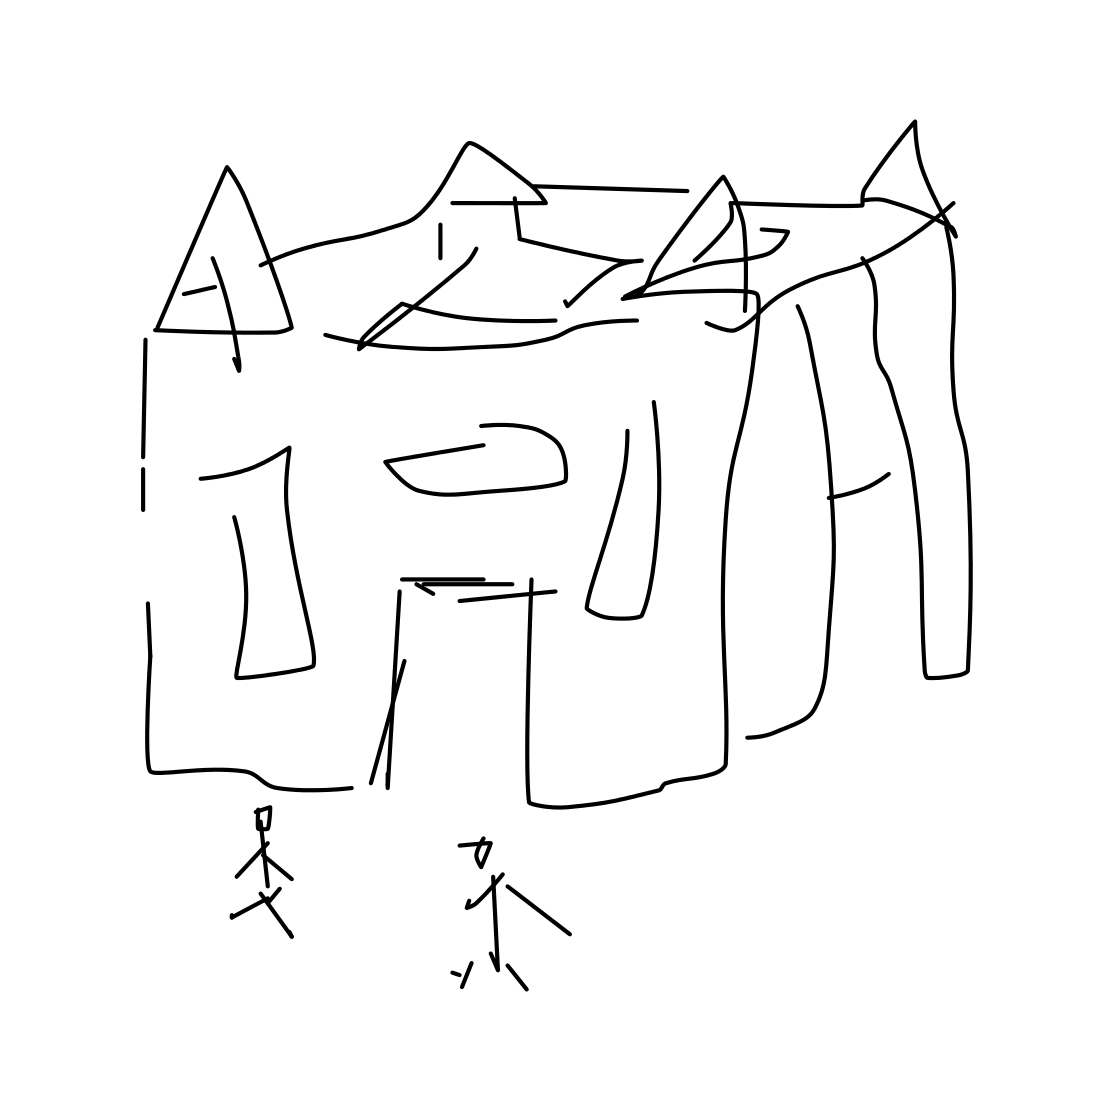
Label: castle